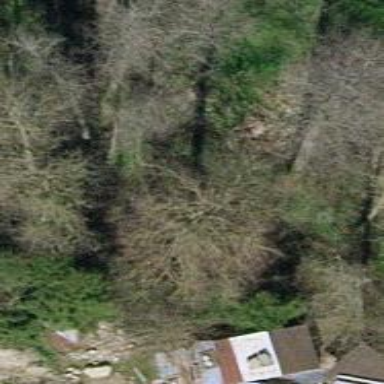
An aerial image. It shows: Beautiful tree in nature.